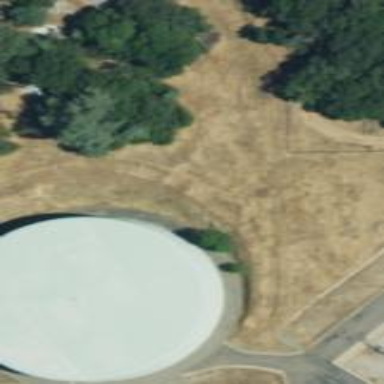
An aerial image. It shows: Storage tank building.